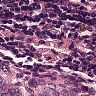
Metastatic tissue present: no